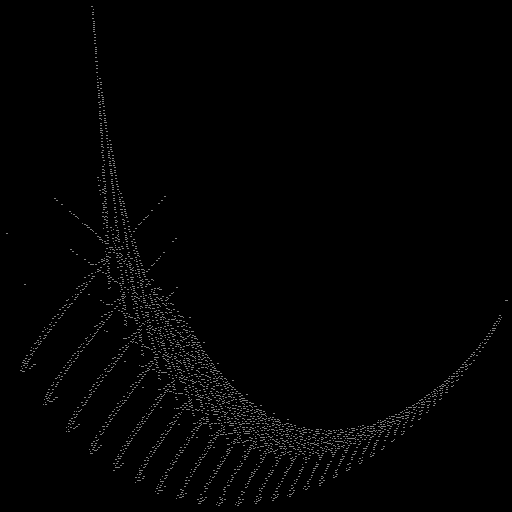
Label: deerfern